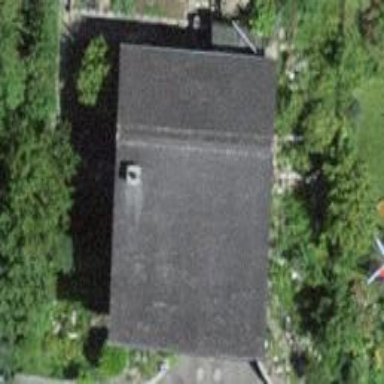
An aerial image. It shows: Residential building.